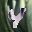
Label: 4